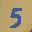
Label: 5